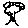
Label: tree